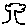
Label: tree